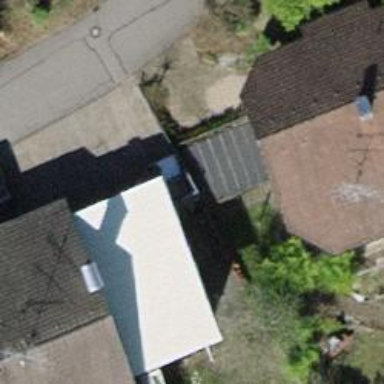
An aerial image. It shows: Garage.